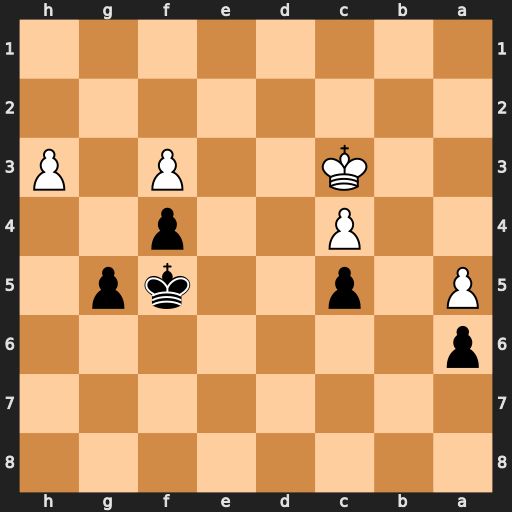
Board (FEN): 8/8/p7/P1p2kp1/2P2p2/2K2P1P/8/8
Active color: b
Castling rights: -
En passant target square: -
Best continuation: Kg6 Kd3 Kh5 Ke4 Kh4 Kd5 Kxh3